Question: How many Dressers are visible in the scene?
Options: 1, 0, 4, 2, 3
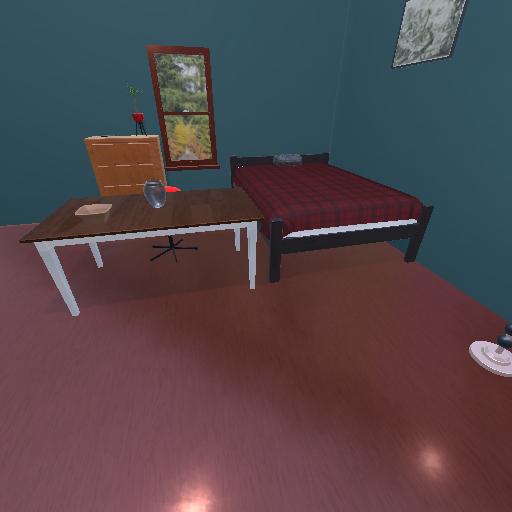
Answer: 1